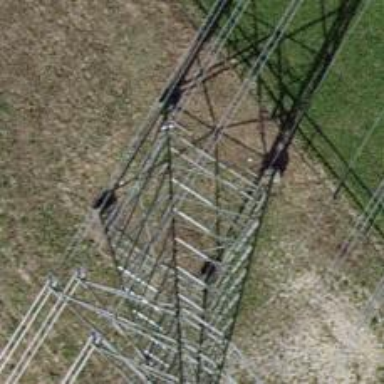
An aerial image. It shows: Power tower.